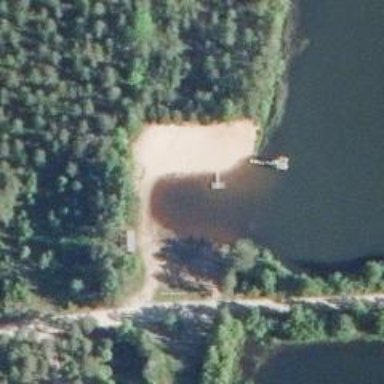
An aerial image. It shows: Bathing place on leisure land.